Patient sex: M
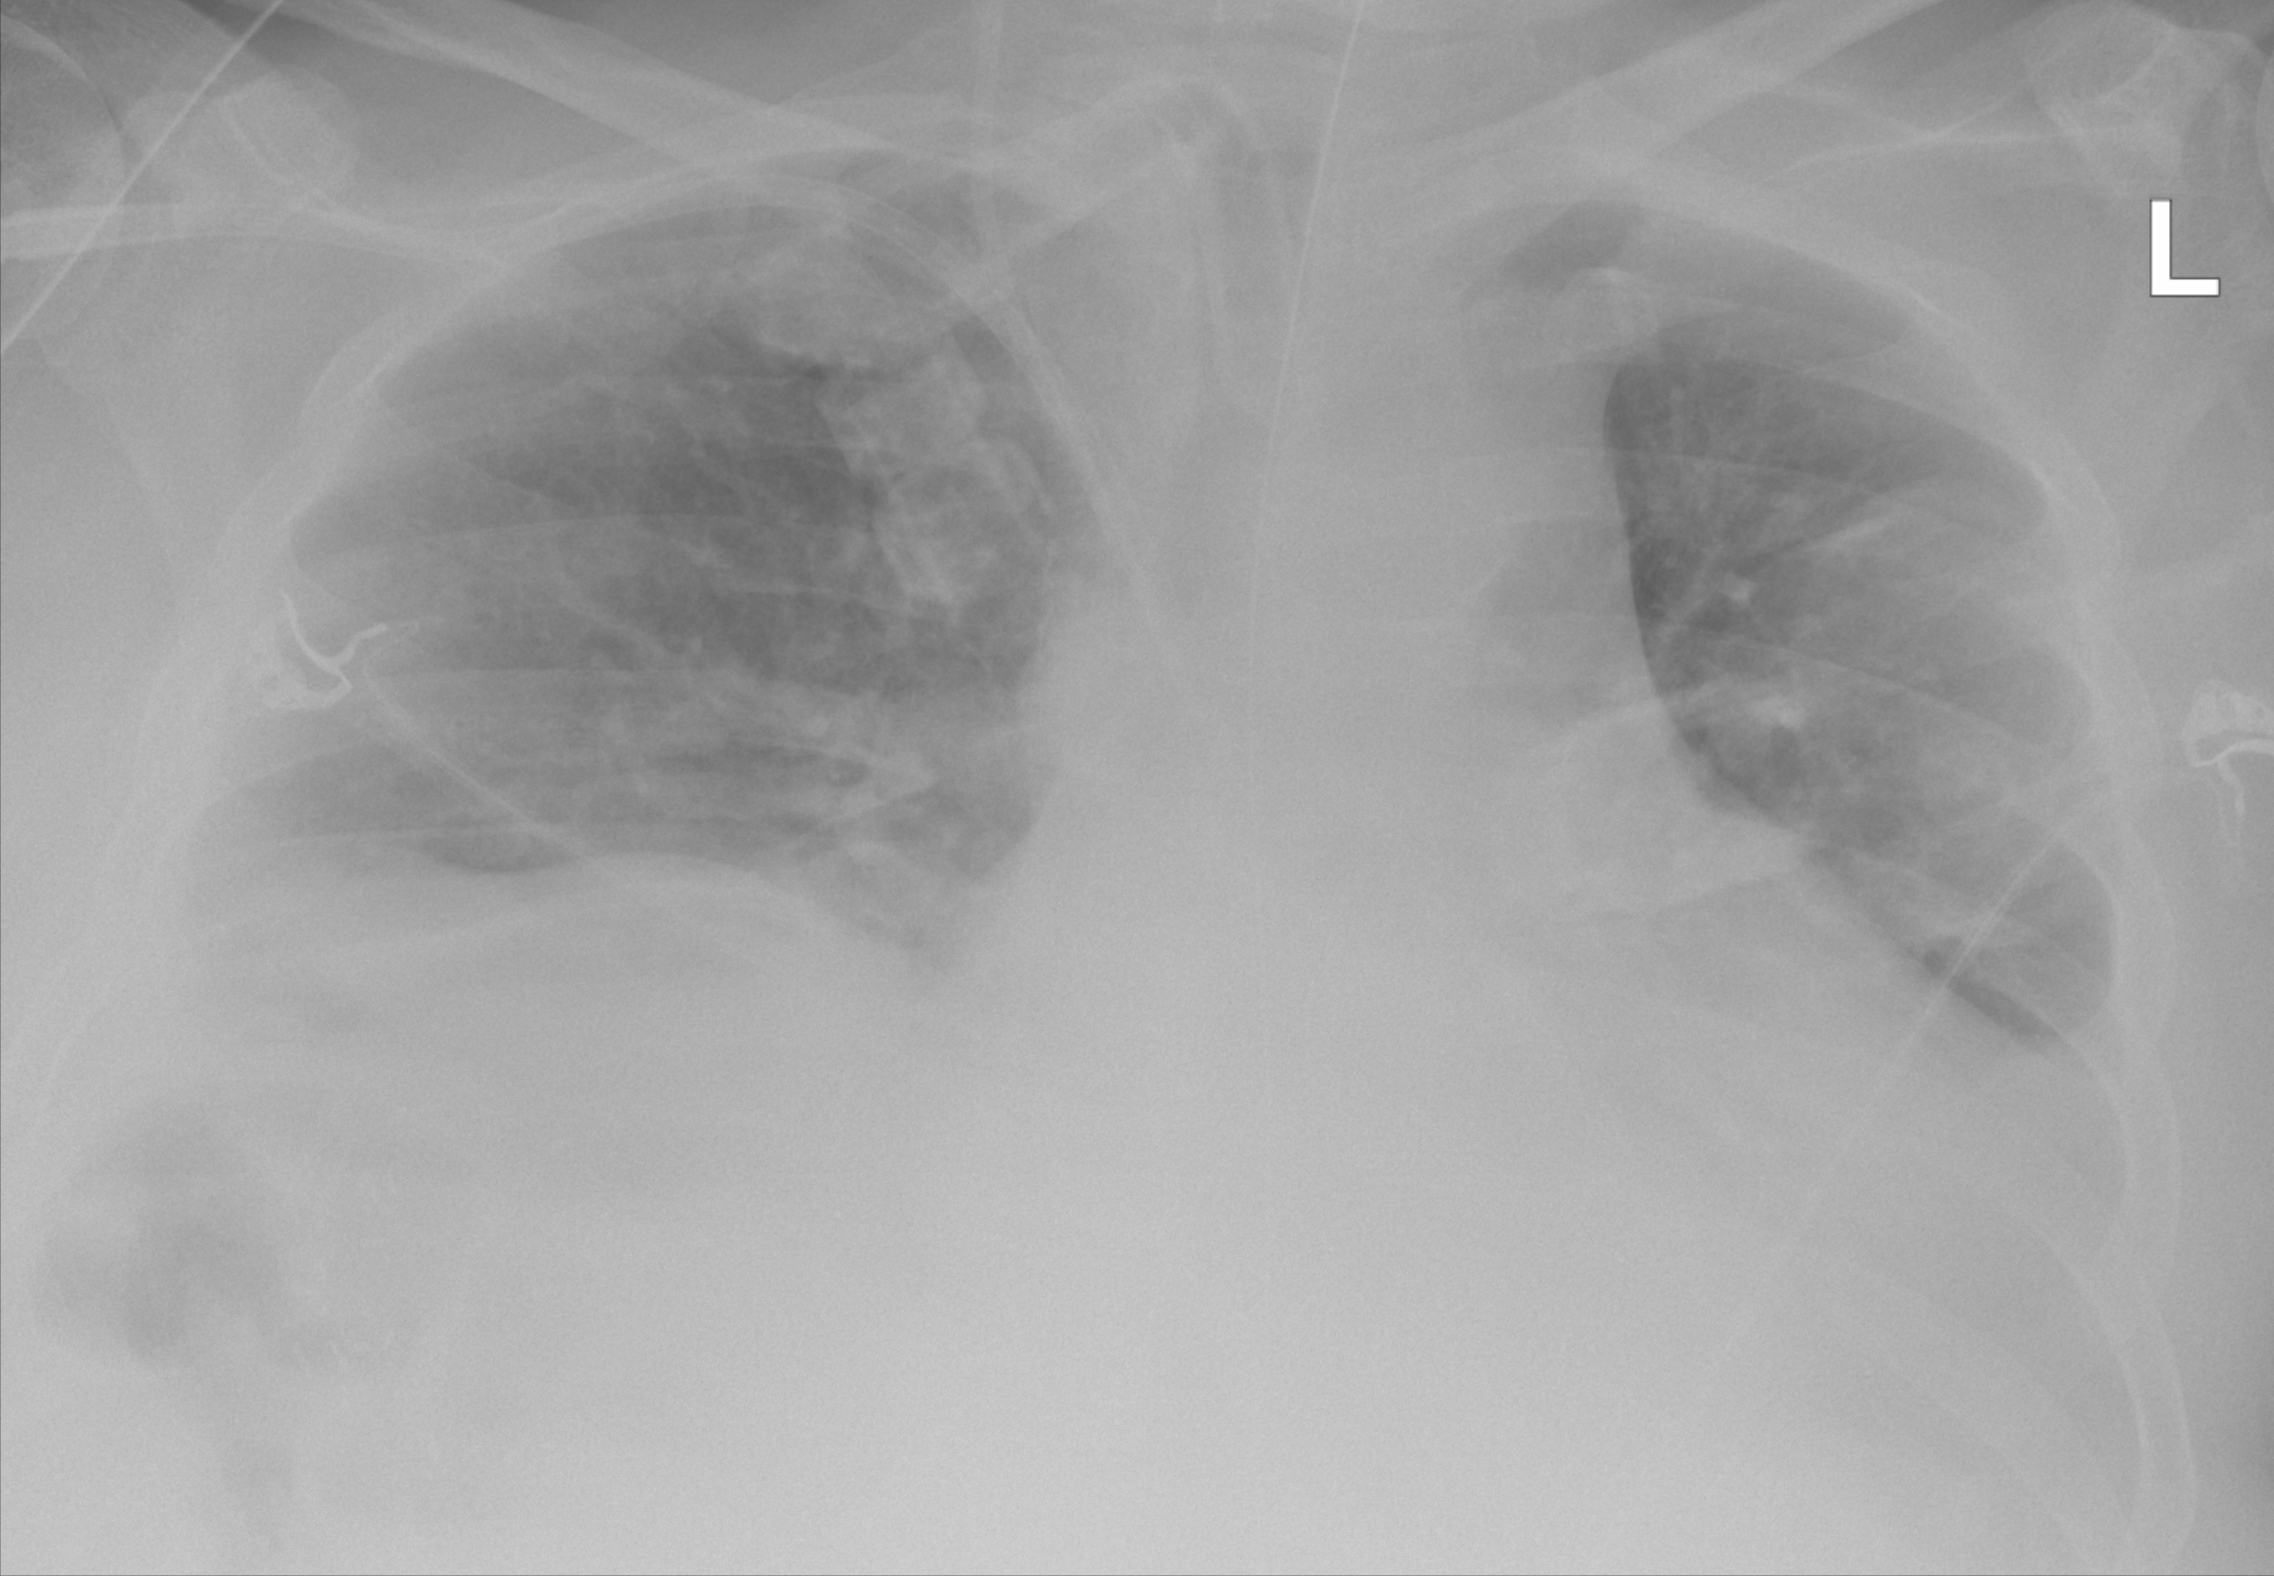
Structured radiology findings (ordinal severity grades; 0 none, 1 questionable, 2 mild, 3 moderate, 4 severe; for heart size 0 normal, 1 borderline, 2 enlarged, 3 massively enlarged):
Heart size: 1
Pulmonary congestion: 0
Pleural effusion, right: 2
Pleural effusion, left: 2
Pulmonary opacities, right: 0
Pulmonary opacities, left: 0
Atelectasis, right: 2
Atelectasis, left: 2